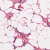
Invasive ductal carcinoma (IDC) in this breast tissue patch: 1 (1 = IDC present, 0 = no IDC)